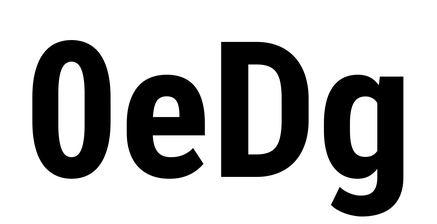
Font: Roboto_Condensed_Bold